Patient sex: M
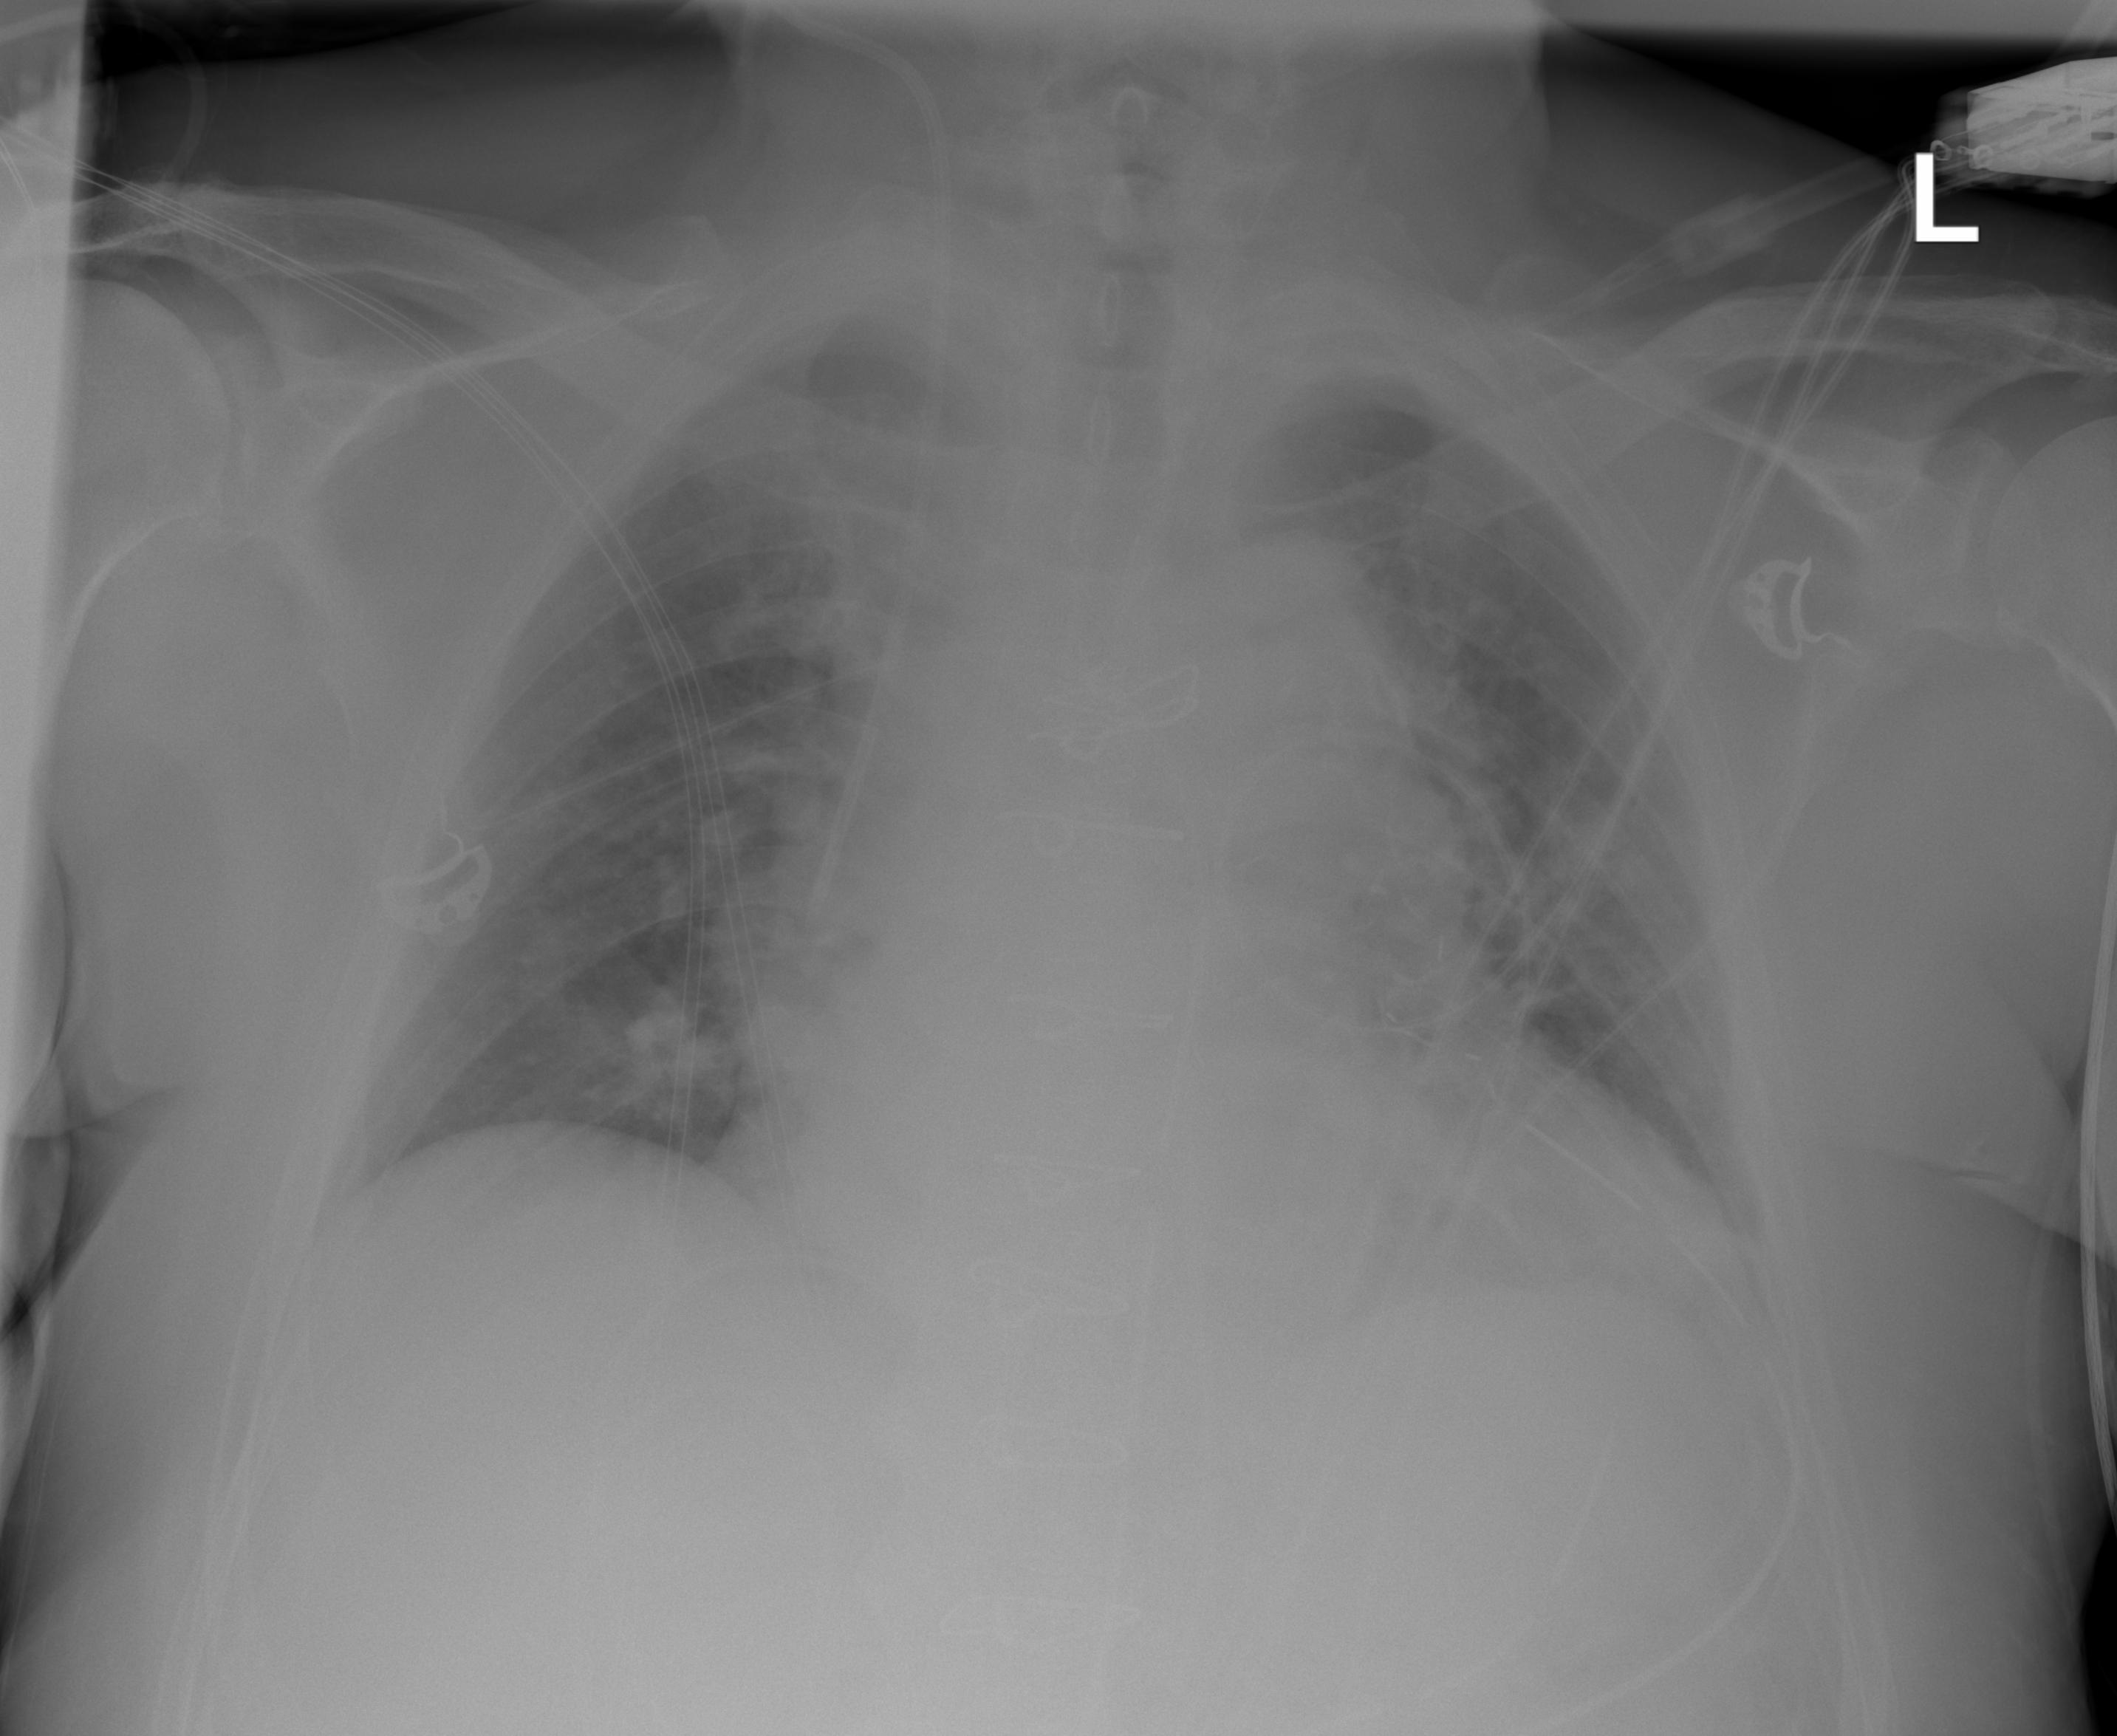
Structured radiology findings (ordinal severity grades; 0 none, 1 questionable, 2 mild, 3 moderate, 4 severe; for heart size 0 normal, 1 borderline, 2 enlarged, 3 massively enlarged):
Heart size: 2
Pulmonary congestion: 2
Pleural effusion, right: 0
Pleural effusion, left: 2
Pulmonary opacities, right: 0
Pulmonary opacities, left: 0
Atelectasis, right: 0
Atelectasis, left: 0